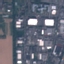
Label: Industrial